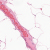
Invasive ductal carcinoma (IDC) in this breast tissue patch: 0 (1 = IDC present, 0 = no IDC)